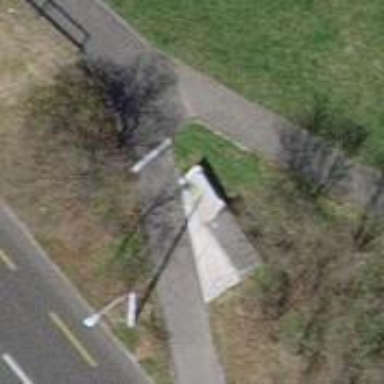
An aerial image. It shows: Street cabinet of man-made origin.